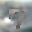
Label: 7